Question:
Please help..
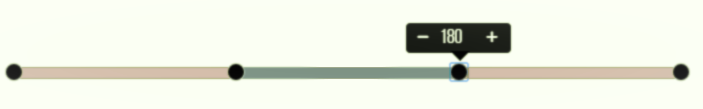
Answer: according to <URL>
You can set the value like
'''
$( ".selector" ).slider( "option", "value", 10 );
'''
or
'''
var slider = $( "#slider" ).slider();
slider.slider('value',10);
'''
Use your logic to increment or decrement the value
Check <URL> updated fiddle
I have changed the logic a little bit
'''
$(document).ready(function(){
var i = parseInt(160);
var values = [140, 160, 180, 200];
var vitalslider = slider(values);
$('#increment').on('click', function(){
i++;
values[1] = i;
vitalslider.limitslider('destroy');
vitalslider = slider(values);
});
$('#decrement').on('click', function(){
i--;
values[1] = i;
vitalslider.limitslider('destroy');
vitalslider = slider(values);
});
function slider(values){
return $('#basic').limitslider({
values: values,
value:'',
min: 140,
max: 200,
limitCls:'vital_limit',
showRanges: true,
left: 100,
label: true,
ranges: [false, true, true, true]
});
}
});
'''